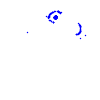
Particle: electron